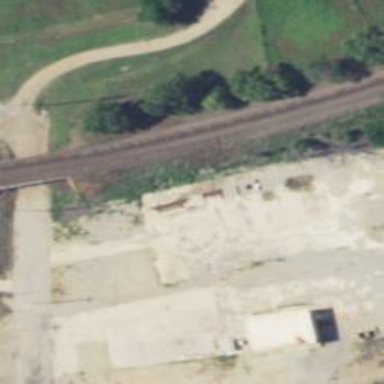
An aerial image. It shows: Railway siding for service.